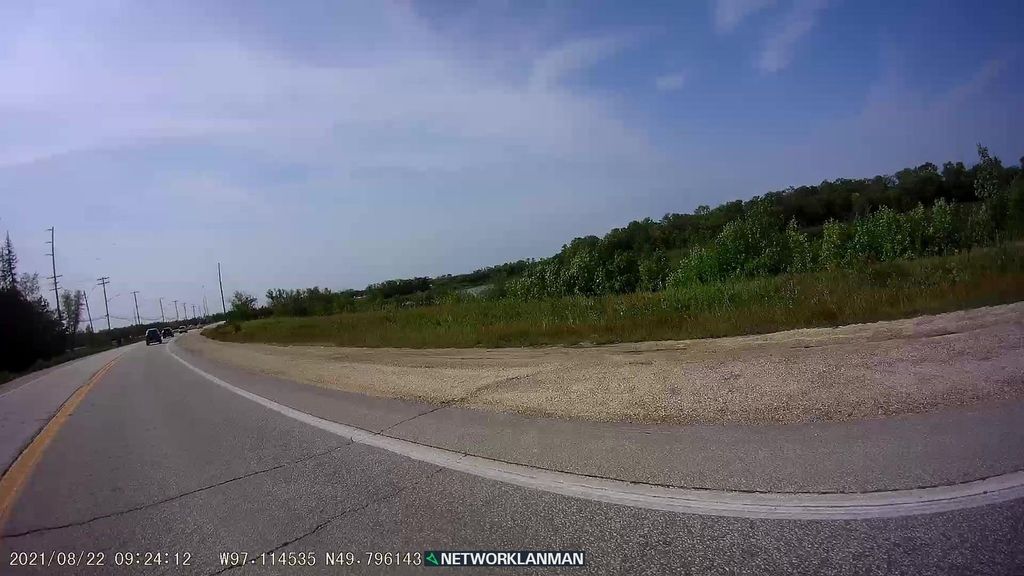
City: winnipeg